You are looking at the wavelet scalogram of a bearing's acceleration signal. Based on the visible evidence, which condition applies: normal, inner_race, outer_race, ball?
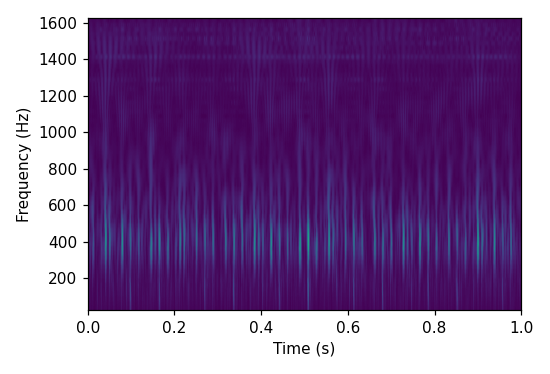
Answer: outer_race